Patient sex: F
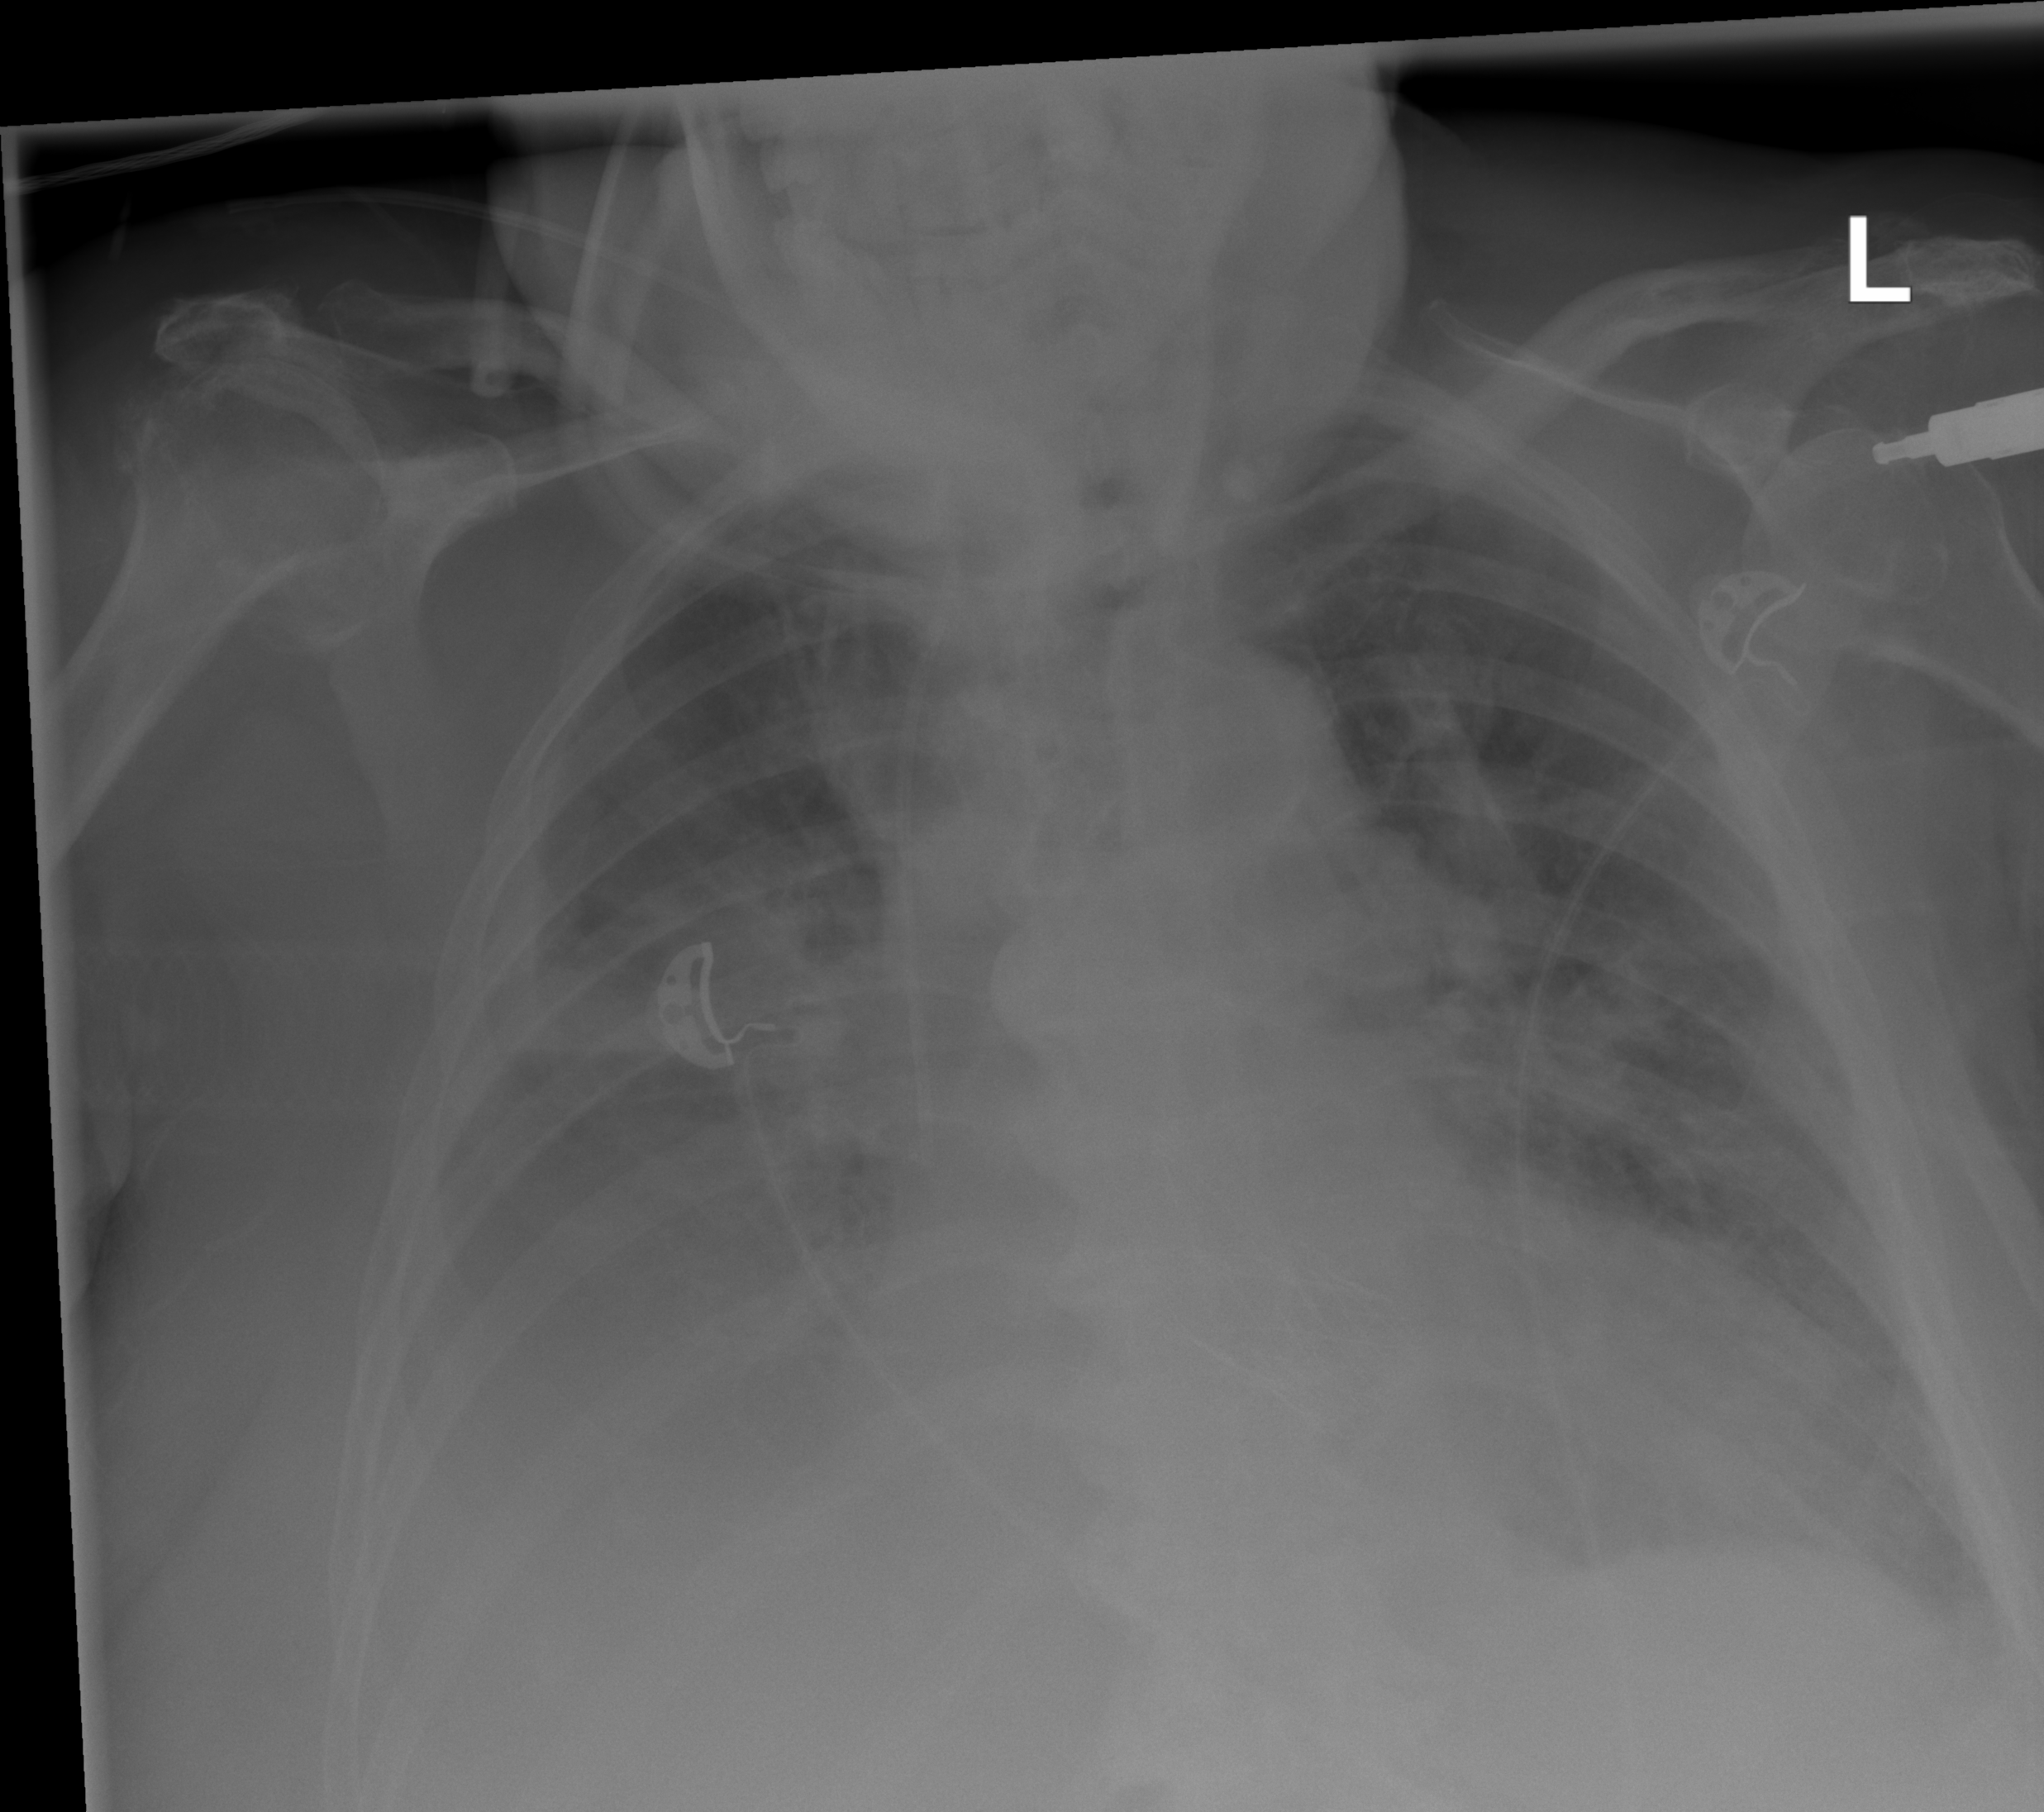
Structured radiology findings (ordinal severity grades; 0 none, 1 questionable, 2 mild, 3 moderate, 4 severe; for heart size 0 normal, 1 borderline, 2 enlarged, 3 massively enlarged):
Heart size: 2
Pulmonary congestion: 3
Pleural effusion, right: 3
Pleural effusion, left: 2
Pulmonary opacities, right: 2
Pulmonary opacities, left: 2
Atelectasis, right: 2
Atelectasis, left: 2